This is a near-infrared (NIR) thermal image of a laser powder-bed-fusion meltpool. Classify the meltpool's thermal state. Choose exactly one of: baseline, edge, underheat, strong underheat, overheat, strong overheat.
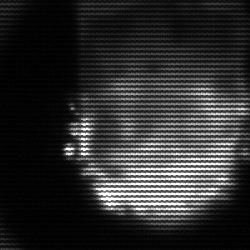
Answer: baseline